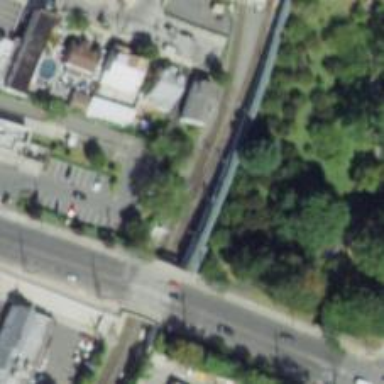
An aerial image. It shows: Railway crossing.